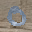
Label: 0